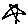
Label: star